Question: I have an object called graphData:

I can access the data by graphData.data. This object is an array of 48 points of which is an array of 2 points (milliseconds,value). I want to loop through these 48 points and create an object of the same type but with the new data. I hope this makes sense.
Thanks
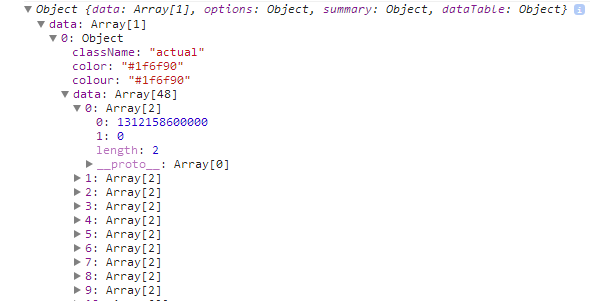
Answer: > I can access the data by graphData.data.
From the screenshot, it looks like it's 'graphData.data[0].data' that's the 48-element array. 'graphData.data' looks like a one-element array containing an object (perhaps a DOM element?) which has a 'data' property, which is the 48-element array.
It sounds like you want to copy the array. If so, that's easy:
'''
var newArray = graphData.data[0].data.slice(0);
'''
That gives you a copy of the array. Note that as it appears that the array contains arrays, both arrays will refer to the array objects. (E.g., 'newArray[0]' points to the same array object as 'graphData.data[0].data[0]', and so if you modify that array, you'll see the modification regardless if which reference you use to get it.)
Or if you need to do something more complicated (perhaps copying the contained arrays as well), looping through arrays is straightforward (you have <URL>, as is creating new ones:
'''
var data = graphData.data[0].data;
var newArray = [];
var index;
for (index = 0; index < data.length; ++index) {
// For example, copying the contained array
newArray[index] = data[index].slice(0);
}
'''